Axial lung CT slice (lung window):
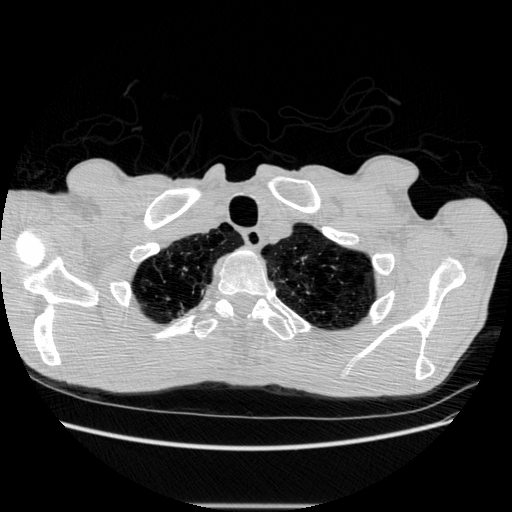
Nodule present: no